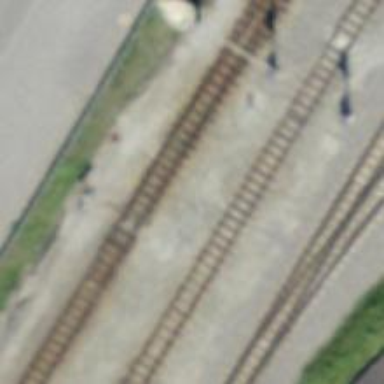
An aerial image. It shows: Railway switch.